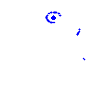
Particle: pion